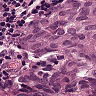
Metastatic tissue present: yes